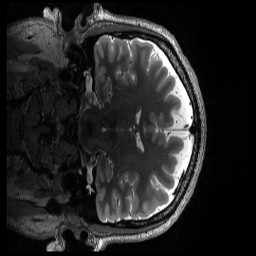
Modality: T2w
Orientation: coronal
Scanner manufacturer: siemens
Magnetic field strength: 3 T
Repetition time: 3.2 s
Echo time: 0.563 s